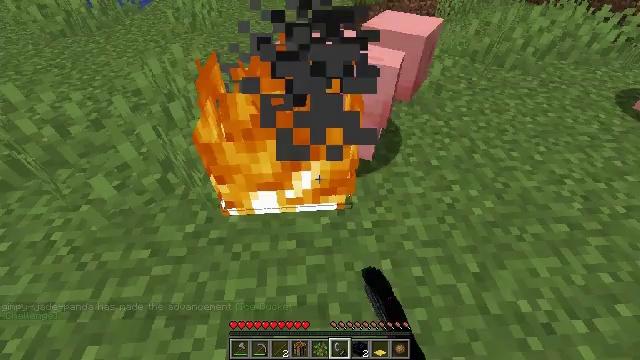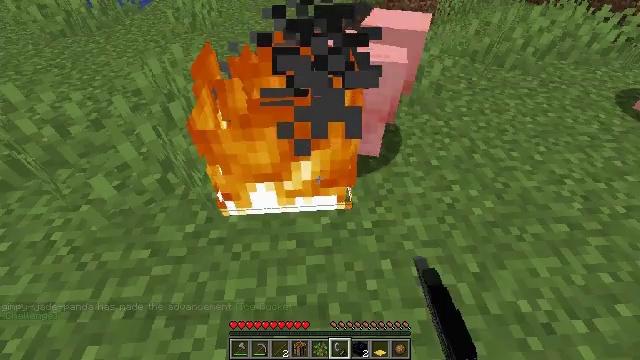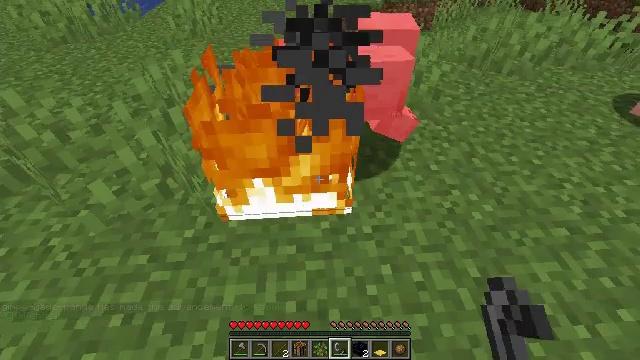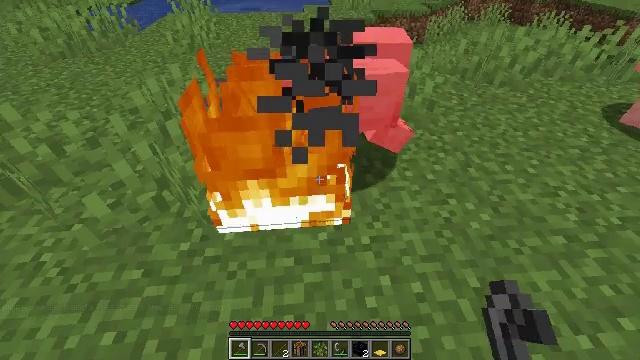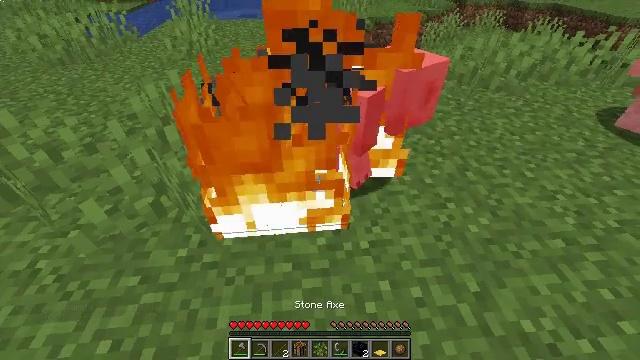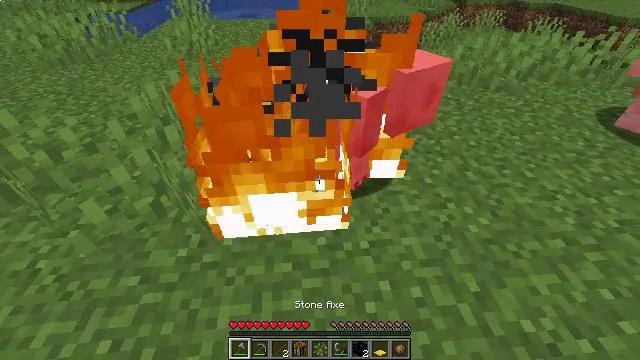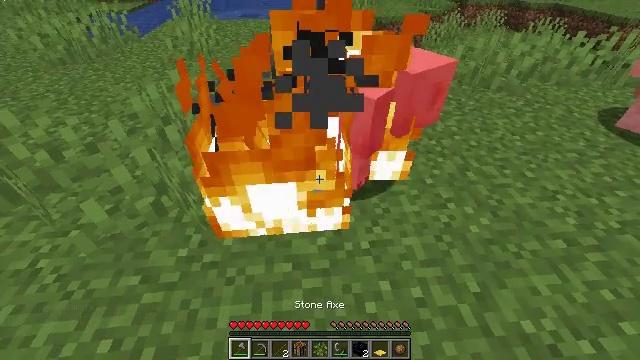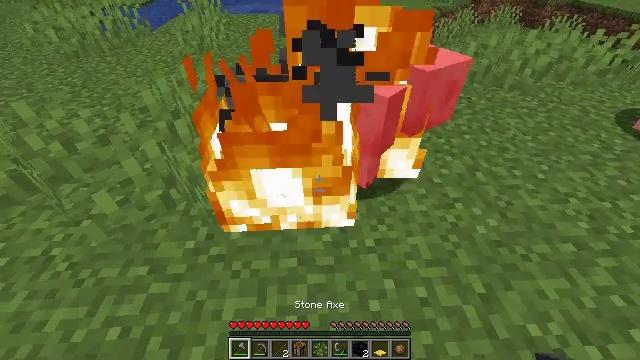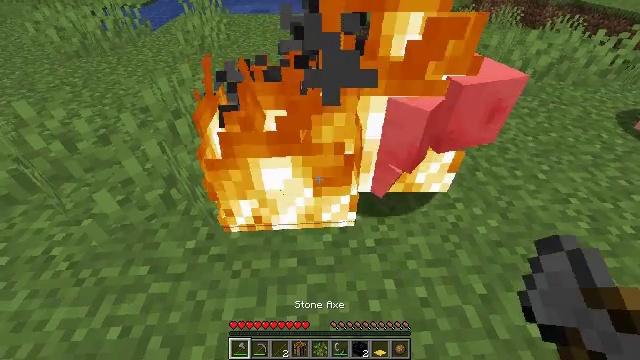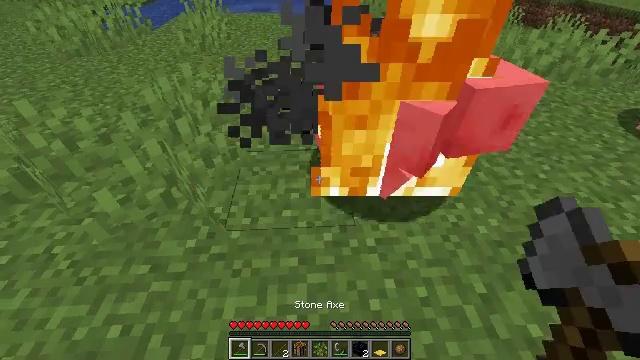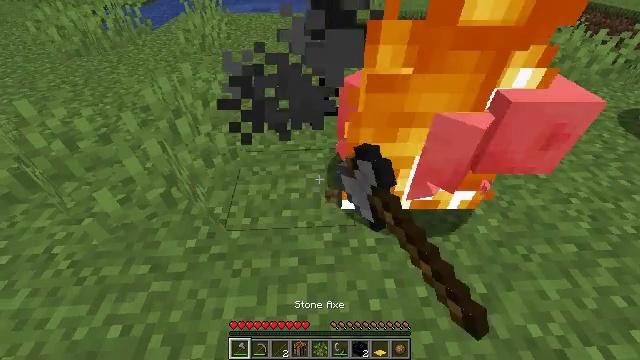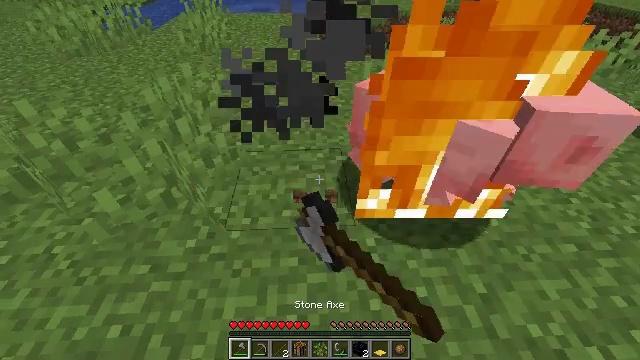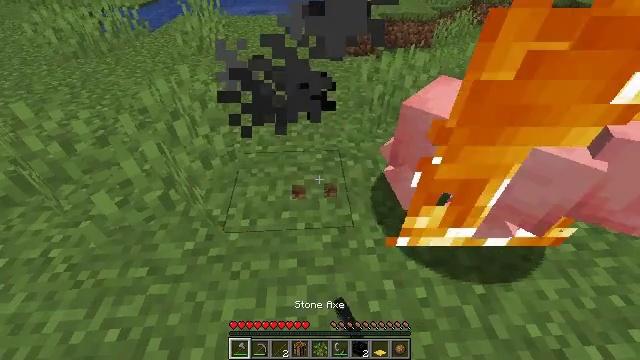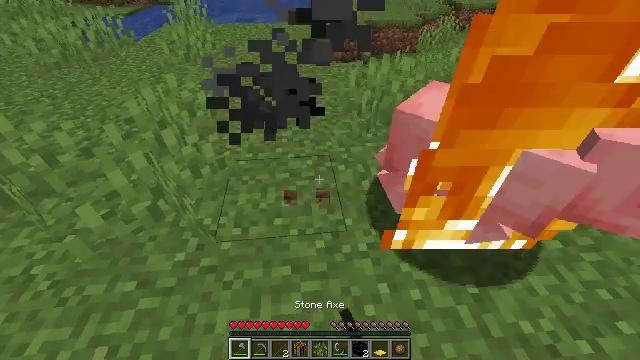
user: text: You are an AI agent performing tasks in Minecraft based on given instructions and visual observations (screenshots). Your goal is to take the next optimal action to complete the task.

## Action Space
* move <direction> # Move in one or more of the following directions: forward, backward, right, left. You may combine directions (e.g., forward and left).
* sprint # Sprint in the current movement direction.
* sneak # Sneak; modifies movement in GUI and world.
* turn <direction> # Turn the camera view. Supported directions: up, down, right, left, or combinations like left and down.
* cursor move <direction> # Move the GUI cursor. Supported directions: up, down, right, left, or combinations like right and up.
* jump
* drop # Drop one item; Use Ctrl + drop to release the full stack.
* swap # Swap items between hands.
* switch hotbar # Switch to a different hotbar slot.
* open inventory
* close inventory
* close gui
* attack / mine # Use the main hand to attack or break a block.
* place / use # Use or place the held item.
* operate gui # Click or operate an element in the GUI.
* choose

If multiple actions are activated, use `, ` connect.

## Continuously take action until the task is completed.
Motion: motion action
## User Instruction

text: Destroy the fire.
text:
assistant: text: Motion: no_op
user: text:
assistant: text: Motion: turn up
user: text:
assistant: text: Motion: turn up, switch to hotbar 1
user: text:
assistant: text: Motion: turn up, switch to hotbar 1
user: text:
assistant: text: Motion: switch to hotbar 1
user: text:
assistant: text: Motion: no_op
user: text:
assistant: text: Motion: turn left
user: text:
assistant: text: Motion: no_op
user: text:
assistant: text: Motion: attack / mine
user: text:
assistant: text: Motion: attack / mine
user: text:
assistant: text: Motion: attack / mine
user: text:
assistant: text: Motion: no_op
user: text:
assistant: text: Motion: turn right and up
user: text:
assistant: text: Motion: no_op